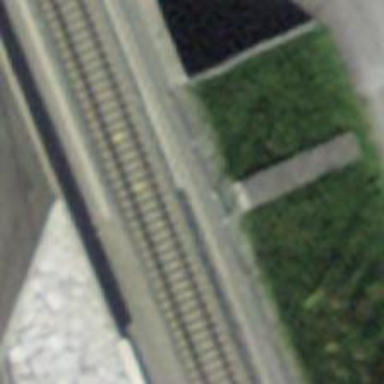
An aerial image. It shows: Railway bridge with electrified tracks and single contact line.